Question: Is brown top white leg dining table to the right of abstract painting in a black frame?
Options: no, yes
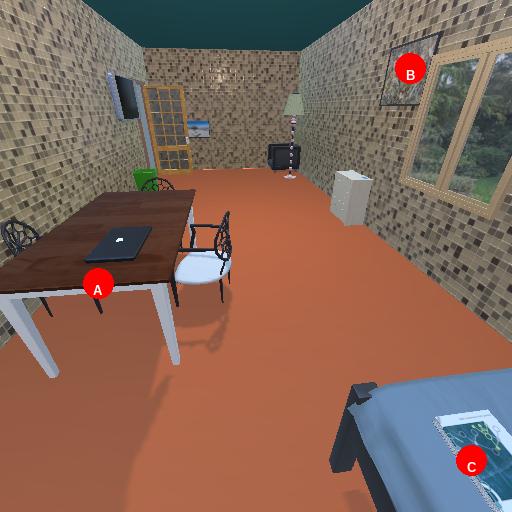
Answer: no